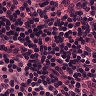
Metastatic tissue present: no